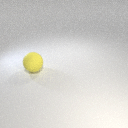
large yellow rubber sphere